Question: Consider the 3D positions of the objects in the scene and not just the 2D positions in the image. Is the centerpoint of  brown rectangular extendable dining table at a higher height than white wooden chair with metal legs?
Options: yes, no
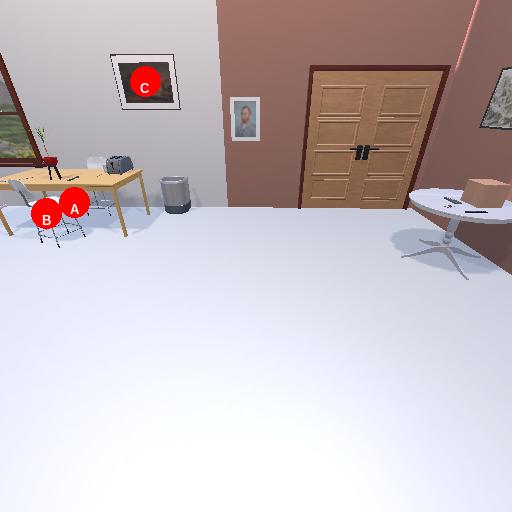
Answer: yes